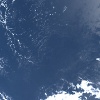
Label: water